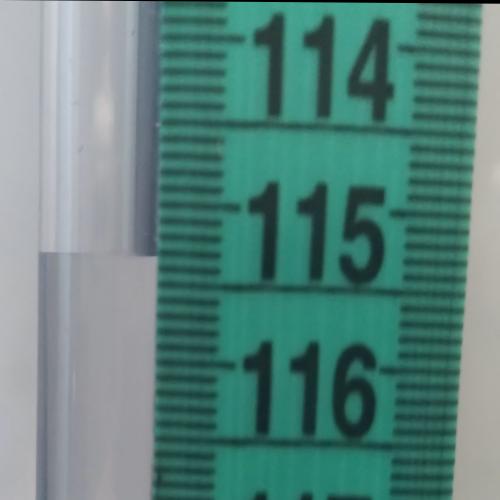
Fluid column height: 115.3 cm